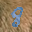
Label: 8